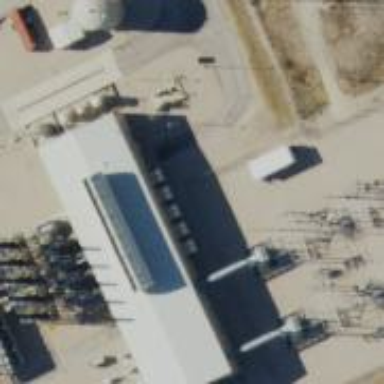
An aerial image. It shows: Gas-powered generator.